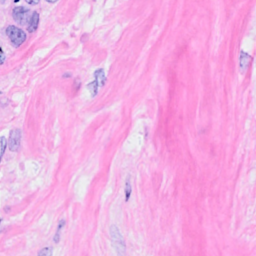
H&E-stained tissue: Breast